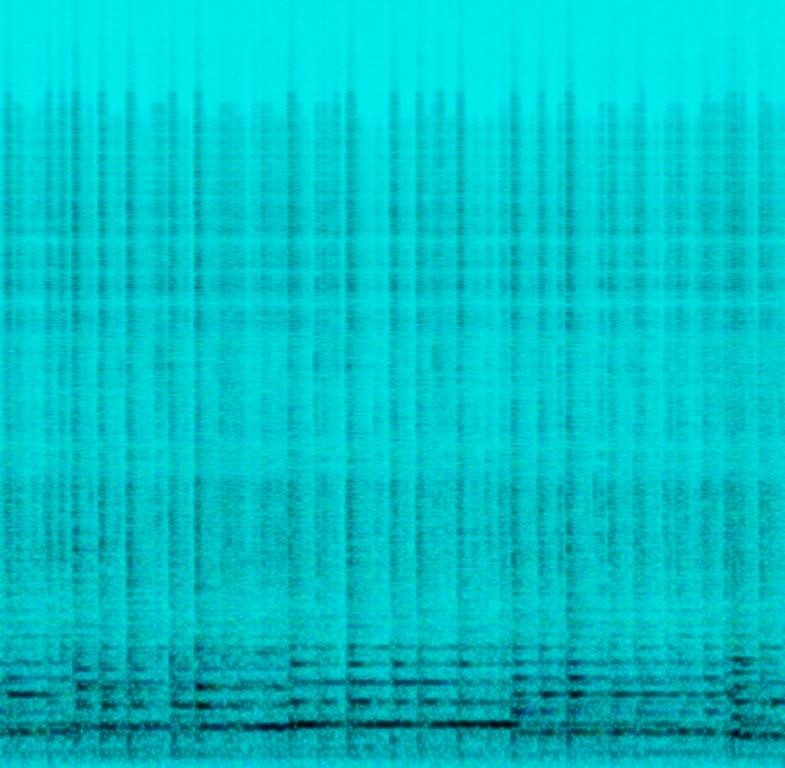
This audio contains someone playing a very low sounding bass flute like instrument. Playing a rhythmic melody with a percussive sound created with the mouth. This song may be playing during a live performance from a busker.